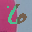
Label: 6